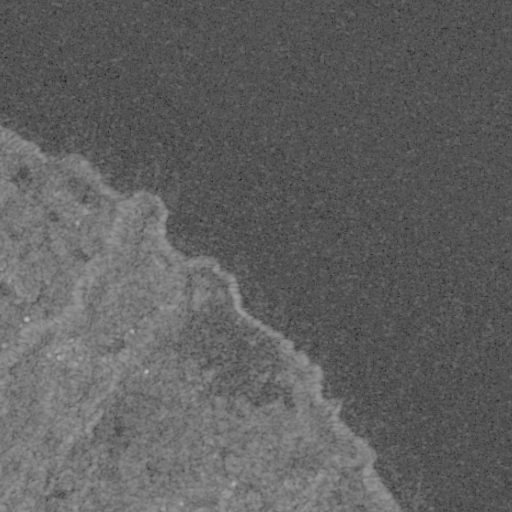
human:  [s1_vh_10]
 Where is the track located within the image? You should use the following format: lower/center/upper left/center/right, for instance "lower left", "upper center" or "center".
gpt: The track is located in the center left of the image.
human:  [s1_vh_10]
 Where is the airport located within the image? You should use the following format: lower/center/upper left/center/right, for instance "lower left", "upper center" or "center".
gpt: There is no airport in the image.

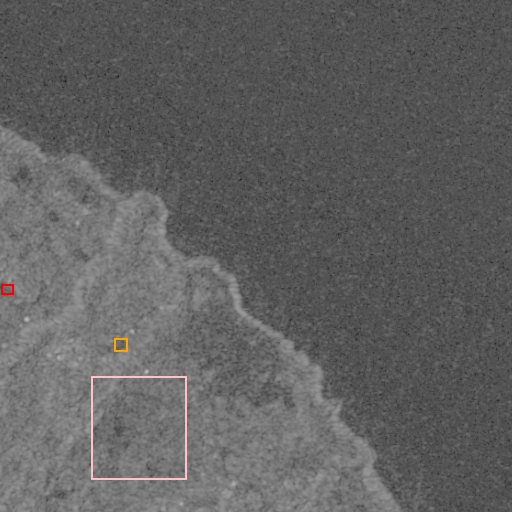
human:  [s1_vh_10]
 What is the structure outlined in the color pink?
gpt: The structure outlined in pink is a crop field.
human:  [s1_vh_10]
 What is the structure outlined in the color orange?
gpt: The structure outlined in orange is a park.
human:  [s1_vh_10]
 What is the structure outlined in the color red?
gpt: The structure outlined in red is a track.
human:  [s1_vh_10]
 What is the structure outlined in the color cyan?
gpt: There is no cyan outline.